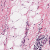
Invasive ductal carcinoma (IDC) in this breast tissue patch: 0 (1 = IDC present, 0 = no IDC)